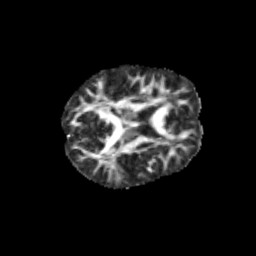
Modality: FA
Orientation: axial
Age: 10
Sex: male
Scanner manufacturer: siemens
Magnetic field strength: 3 T
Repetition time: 3.8 s
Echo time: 0.07 s